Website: home-depot
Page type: billing-address
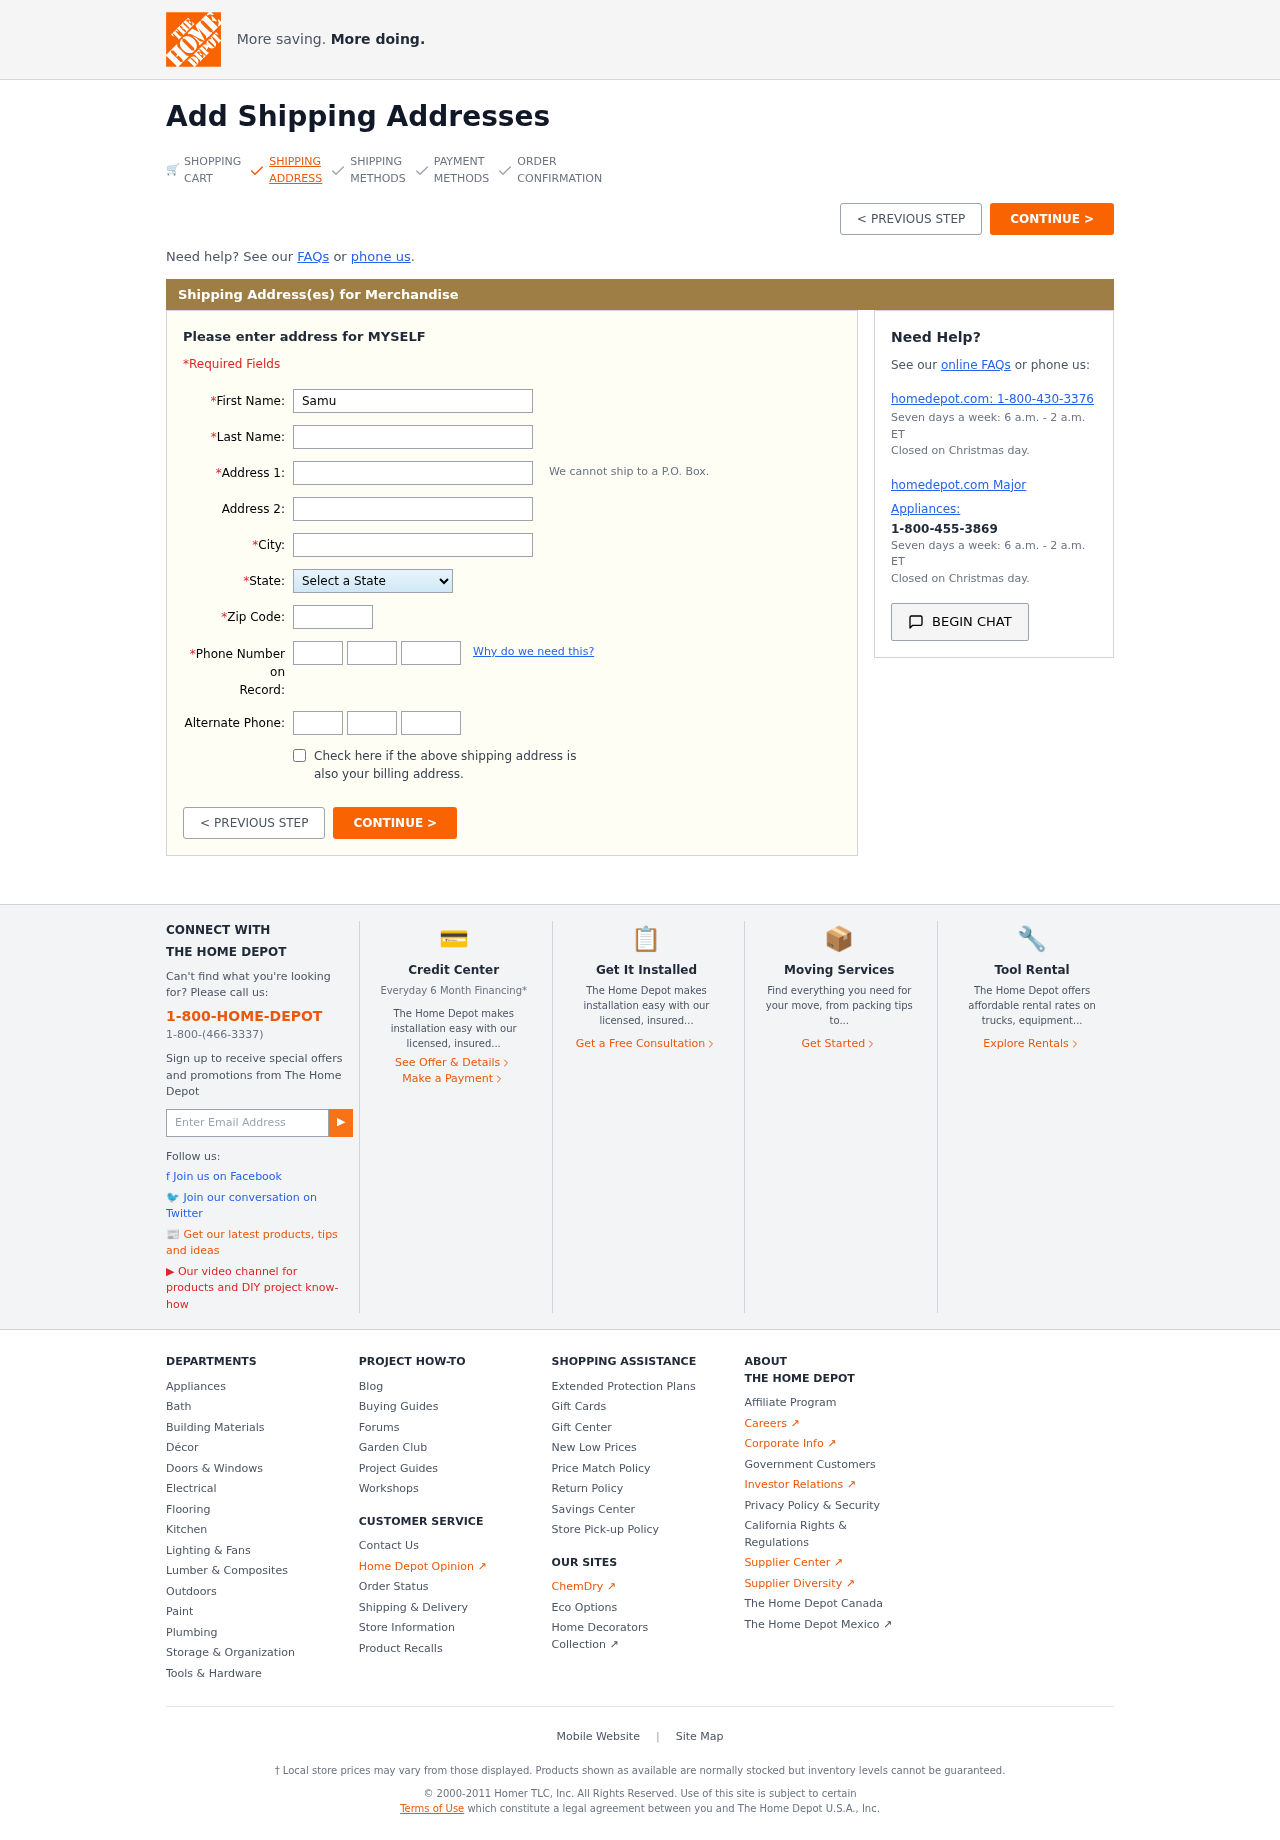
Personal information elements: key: PII_STATE
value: North Dakota
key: PII_FIRSTNAME
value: Samuel
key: PII_LASTNAME
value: Lowery
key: PII_STREET
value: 3938 Page Overpass
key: PII_CITY
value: East Rebecca
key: PII_POSTCODE
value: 29964
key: PII_PHONE_AREA
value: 450
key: PII_PHONE_PREFIX
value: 830
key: PII_PHONE_LINE
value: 6402
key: PII_PHONE_ALT_AREA
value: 518
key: PII_PHONE_ALT_PREFIX
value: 863
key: PII_PHONE_ALT_LINE
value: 1825